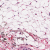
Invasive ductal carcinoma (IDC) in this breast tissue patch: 0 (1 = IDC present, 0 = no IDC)